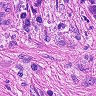
Metastatic tissue present: yes